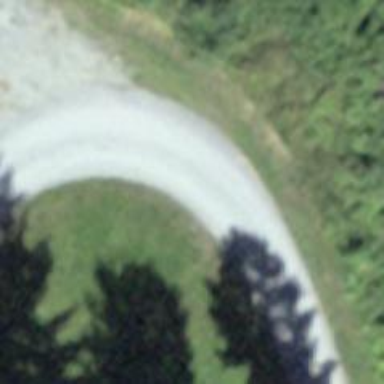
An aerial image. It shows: Gravel track with grade 2 quality.